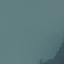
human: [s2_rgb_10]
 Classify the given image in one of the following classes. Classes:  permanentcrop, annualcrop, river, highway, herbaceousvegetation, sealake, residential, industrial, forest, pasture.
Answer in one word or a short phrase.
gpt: SeaLake